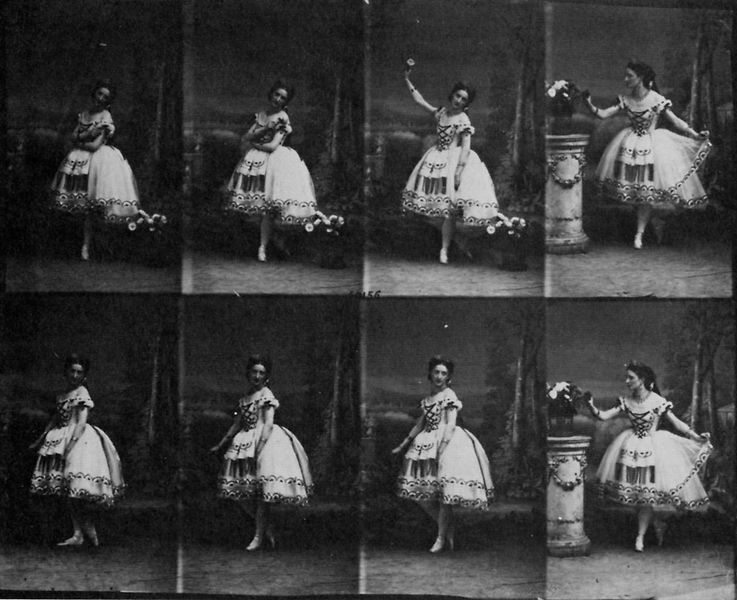
Titel: Ungeschnittenes Blatt mit acht Ansichten von Marthe Muravieva
Künstler: Andrè Adolphe Eugené Disdéri
Standort: New York
Institution: Sammlung "International Museum of Photography"
Schlagwörter: baum, weiß, bäume, frauen, mädchen, ausschnitt, bewegung, blume, blumen, frau, frisur, grau, haar, hintergrund, kleid, schwarz, säule, blüte, dame, muster, rock, tanz, jung, wand, arm, arme, sockel, spitze, boden, figur, haare, pose, bühne, oper, tanzen, tänzerin, beine, schürze, taille, bein, füße, bilder, fotos, balett, ballerina, ballett, haltung, schuhe, spitzenschuhe, studie, tutu, tütü, podest, rüschen, sträuße, foto, fotografie, photographie, posen, futurismus, schwarzweiß, reihe, kranz, kunst, photo, tracht, serie, film, kulisse, fotographie, abfolge, szenen, aufnahme, wiederholen, wiederholung, reifrock, dirndl, acht, studio, sissi, volkstanz, folge, sequenz, weißes kleid, schritte, ablauf, photos, fotoserie, bewegungsablauf, carte de visite, muybridge, sequenzen, carmen, aufnehmen, degas, elevin, ieder, edgar degas, fräuöein, füller, niepce, sisi, l, sis, bildereihe